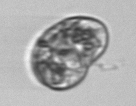
Label: Karenia